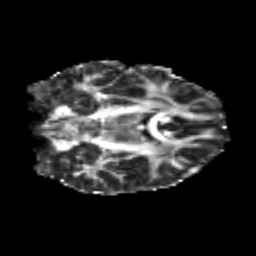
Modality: FA
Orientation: coronal
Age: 19
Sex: female
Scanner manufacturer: siemens
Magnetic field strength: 3 T
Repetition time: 3.5 s
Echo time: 0.113 s